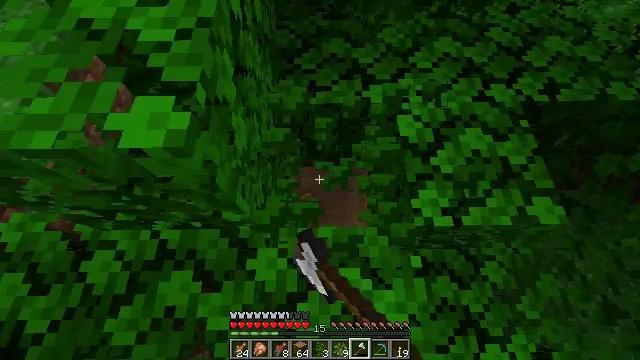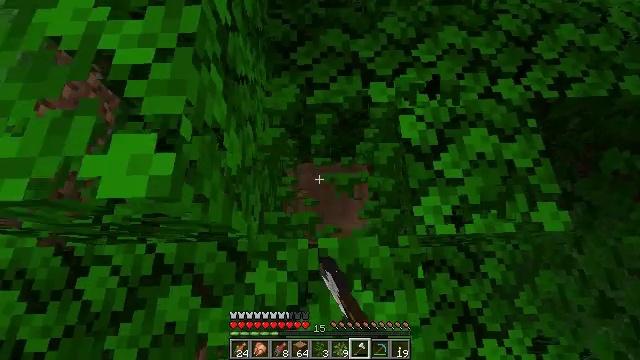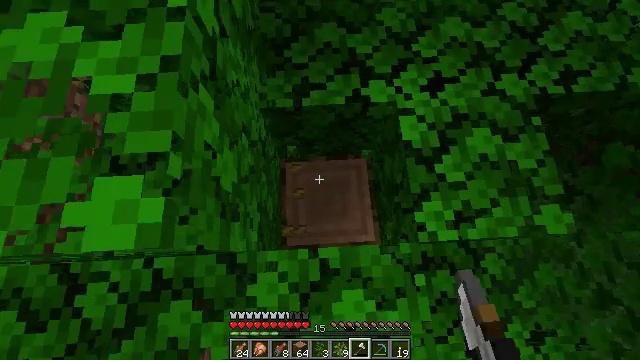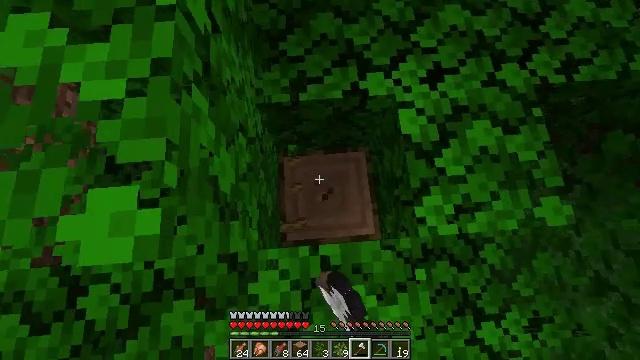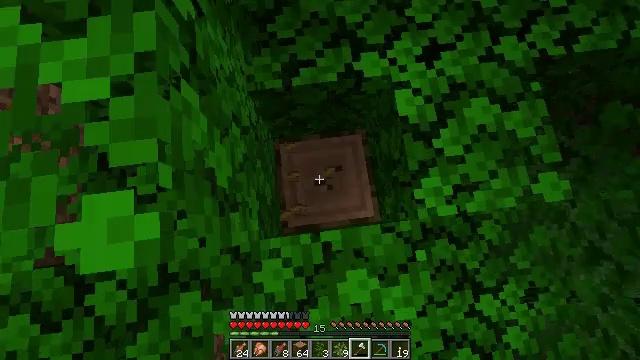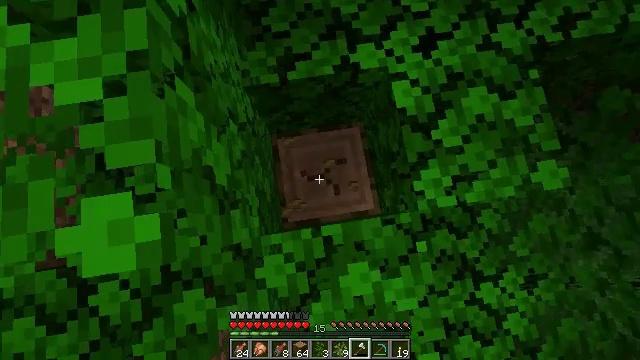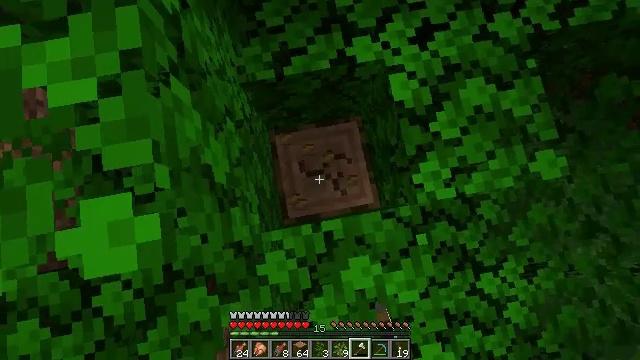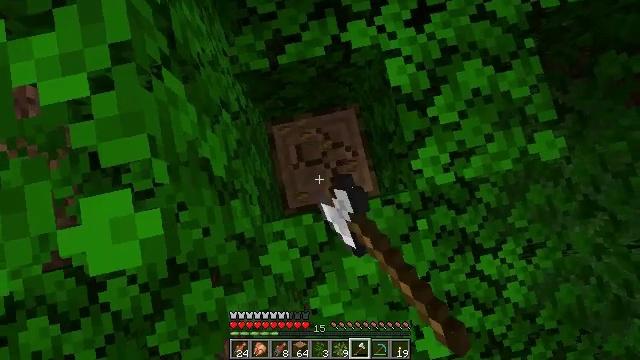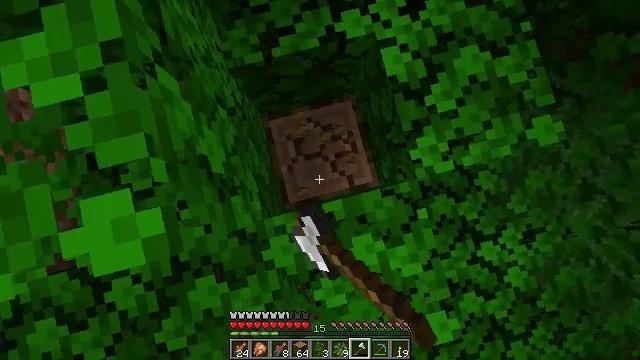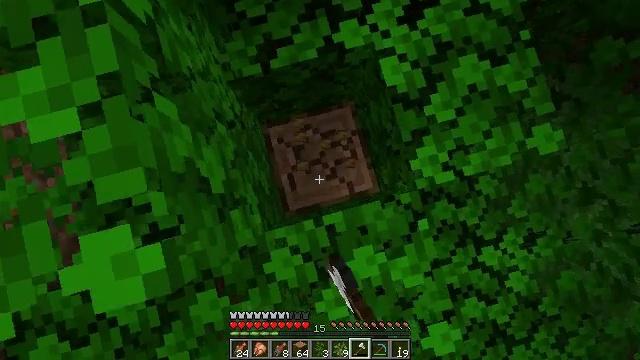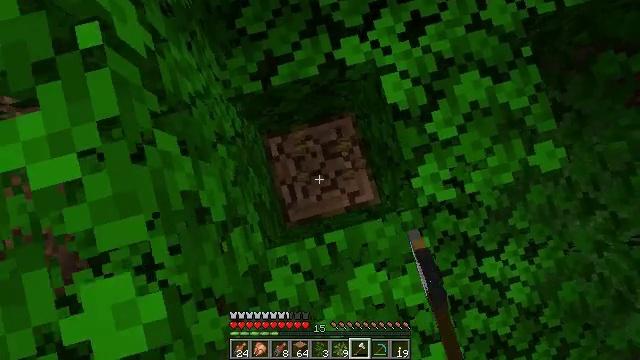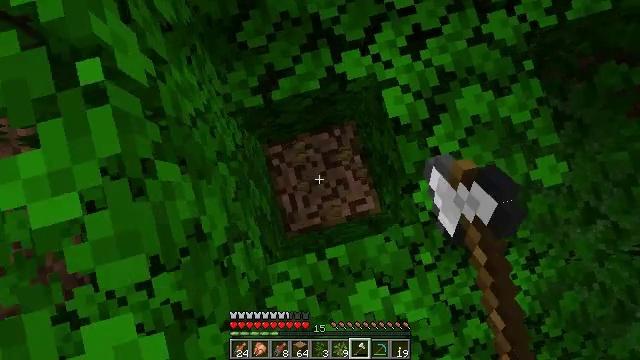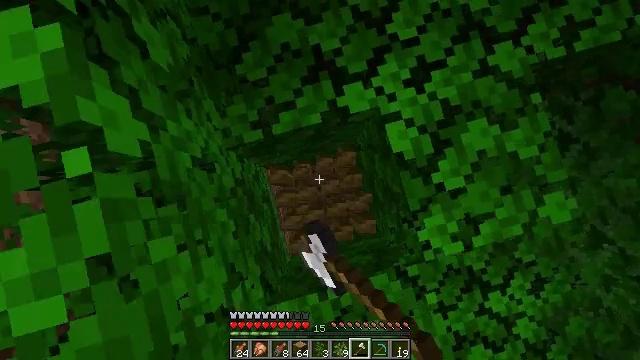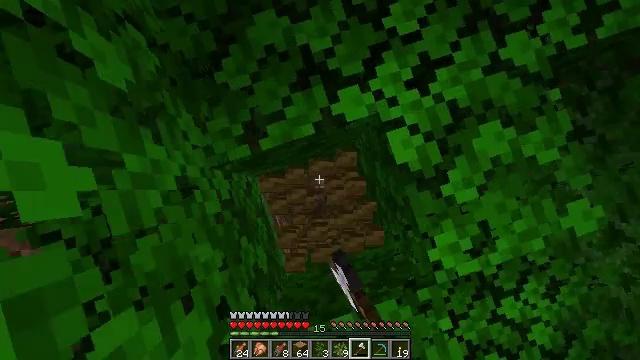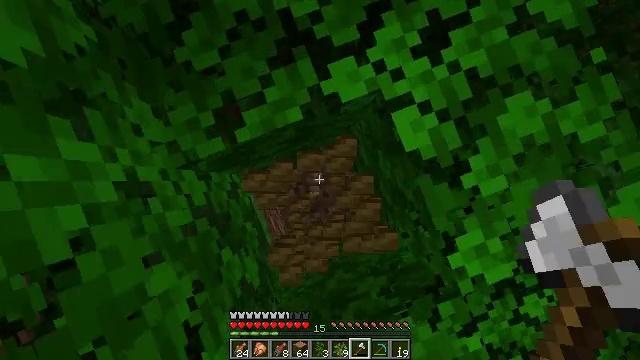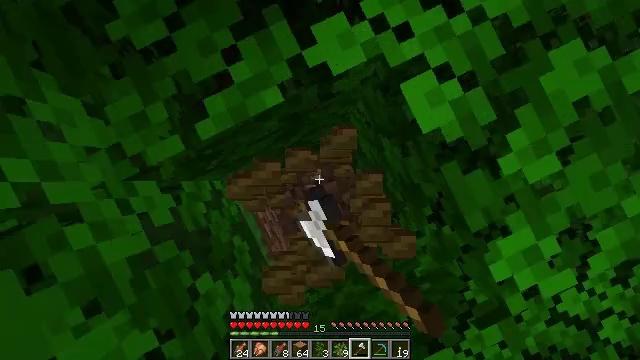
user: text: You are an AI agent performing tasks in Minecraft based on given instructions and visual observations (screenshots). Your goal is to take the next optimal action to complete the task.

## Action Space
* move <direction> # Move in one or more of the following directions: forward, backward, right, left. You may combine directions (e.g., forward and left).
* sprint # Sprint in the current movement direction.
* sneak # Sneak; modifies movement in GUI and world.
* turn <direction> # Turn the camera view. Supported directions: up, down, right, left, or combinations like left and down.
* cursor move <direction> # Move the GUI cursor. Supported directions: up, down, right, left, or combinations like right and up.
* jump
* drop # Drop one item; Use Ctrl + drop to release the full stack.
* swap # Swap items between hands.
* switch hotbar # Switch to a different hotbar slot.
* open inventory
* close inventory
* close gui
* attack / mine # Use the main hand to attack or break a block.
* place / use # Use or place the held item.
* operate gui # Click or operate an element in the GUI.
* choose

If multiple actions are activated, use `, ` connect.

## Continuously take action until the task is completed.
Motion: motion action
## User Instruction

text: Collect the jungle log for building.
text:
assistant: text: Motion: move forward, turn down, attack / mine
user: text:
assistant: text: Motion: turn right and down, attack / mine
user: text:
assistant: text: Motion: turn right and down, attack / mine
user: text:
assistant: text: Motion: turn right and down, attack / mine
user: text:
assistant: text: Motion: turn right and down, attack / mine
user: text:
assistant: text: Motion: turn right and down, attack / mine
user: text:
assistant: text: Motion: turn right and down, attack / mine
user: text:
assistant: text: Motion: turn right and down, attack / mine
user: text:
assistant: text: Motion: move forward, attack / mine
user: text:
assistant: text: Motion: move forward, attack / mine
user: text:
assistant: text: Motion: move forward, attack / mine
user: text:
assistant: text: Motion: move forward, attack / mine
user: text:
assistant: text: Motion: turn right and down, attack / mine
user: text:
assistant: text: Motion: turn right and down, attack / mine
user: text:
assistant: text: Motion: turn right and down, attack / mine
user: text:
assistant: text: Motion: turn right, attack / mine
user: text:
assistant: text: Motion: attack / mine
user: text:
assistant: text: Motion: attack / mine
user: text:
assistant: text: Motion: attack / mine
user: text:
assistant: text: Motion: attack / mine
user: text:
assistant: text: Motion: attack / mine
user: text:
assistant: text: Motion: attack / mine
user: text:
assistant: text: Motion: attack / mine